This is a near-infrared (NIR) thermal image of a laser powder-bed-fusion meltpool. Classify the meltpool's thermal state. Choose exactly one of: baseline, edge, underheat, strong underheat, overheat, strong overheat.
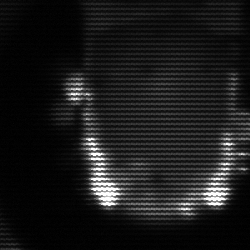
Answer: baseline